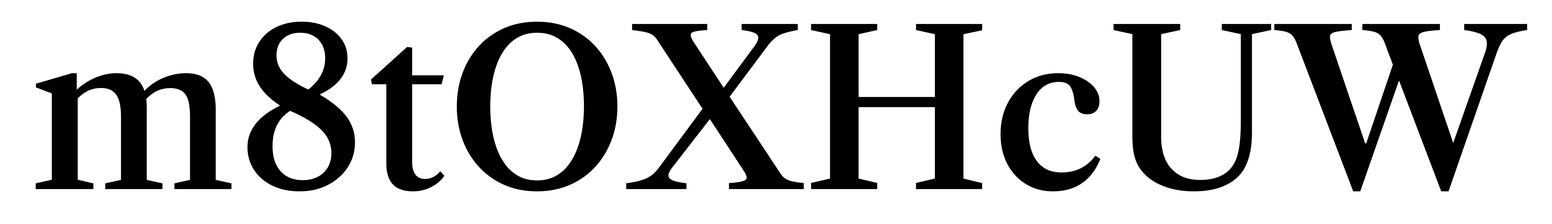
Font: LibreCaslonText_Medium